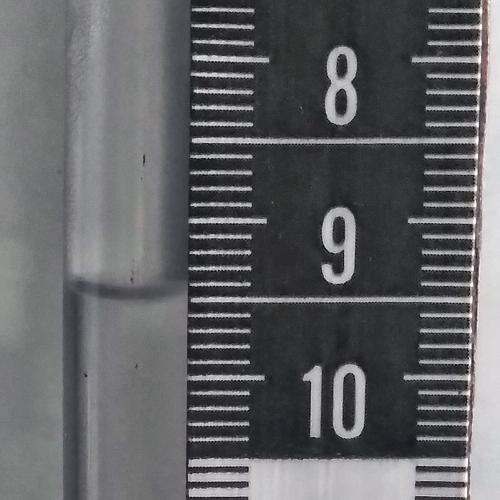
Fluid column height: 9.5 cm